Question: I want to paste 'width' and 'length' from Document A to Document B. I only need the value. At the moment I use Paste Special but I have to do it one by one.
How can I copy all of them at once?

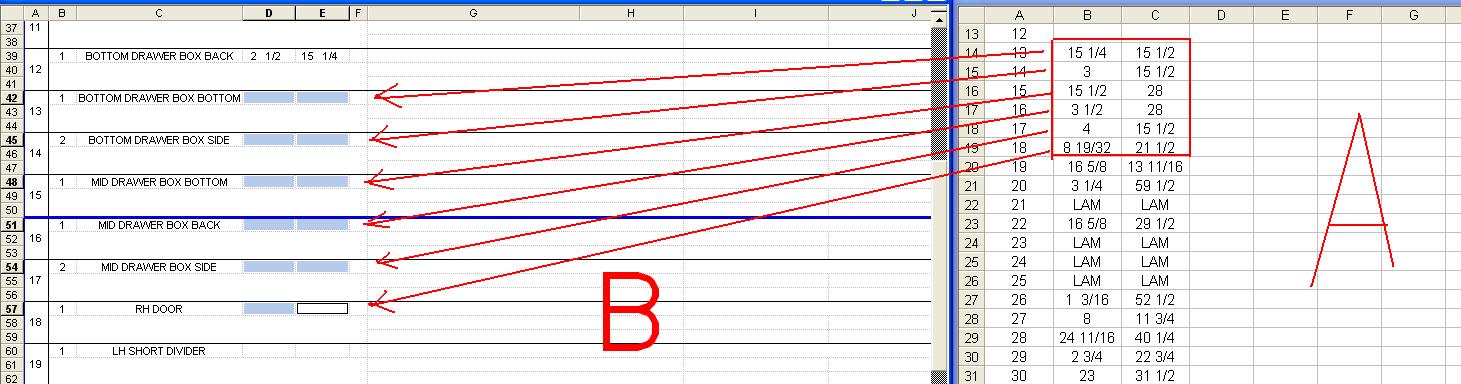
Answer: Could be achieved, eg for D42, with '=VLOOKUP($A42,SourceSheet!$A:$C,2,0)' (change ',2,' to ',3,' for E42), then filter B to select non-blanks and copy the formulae to suit.